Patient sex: M
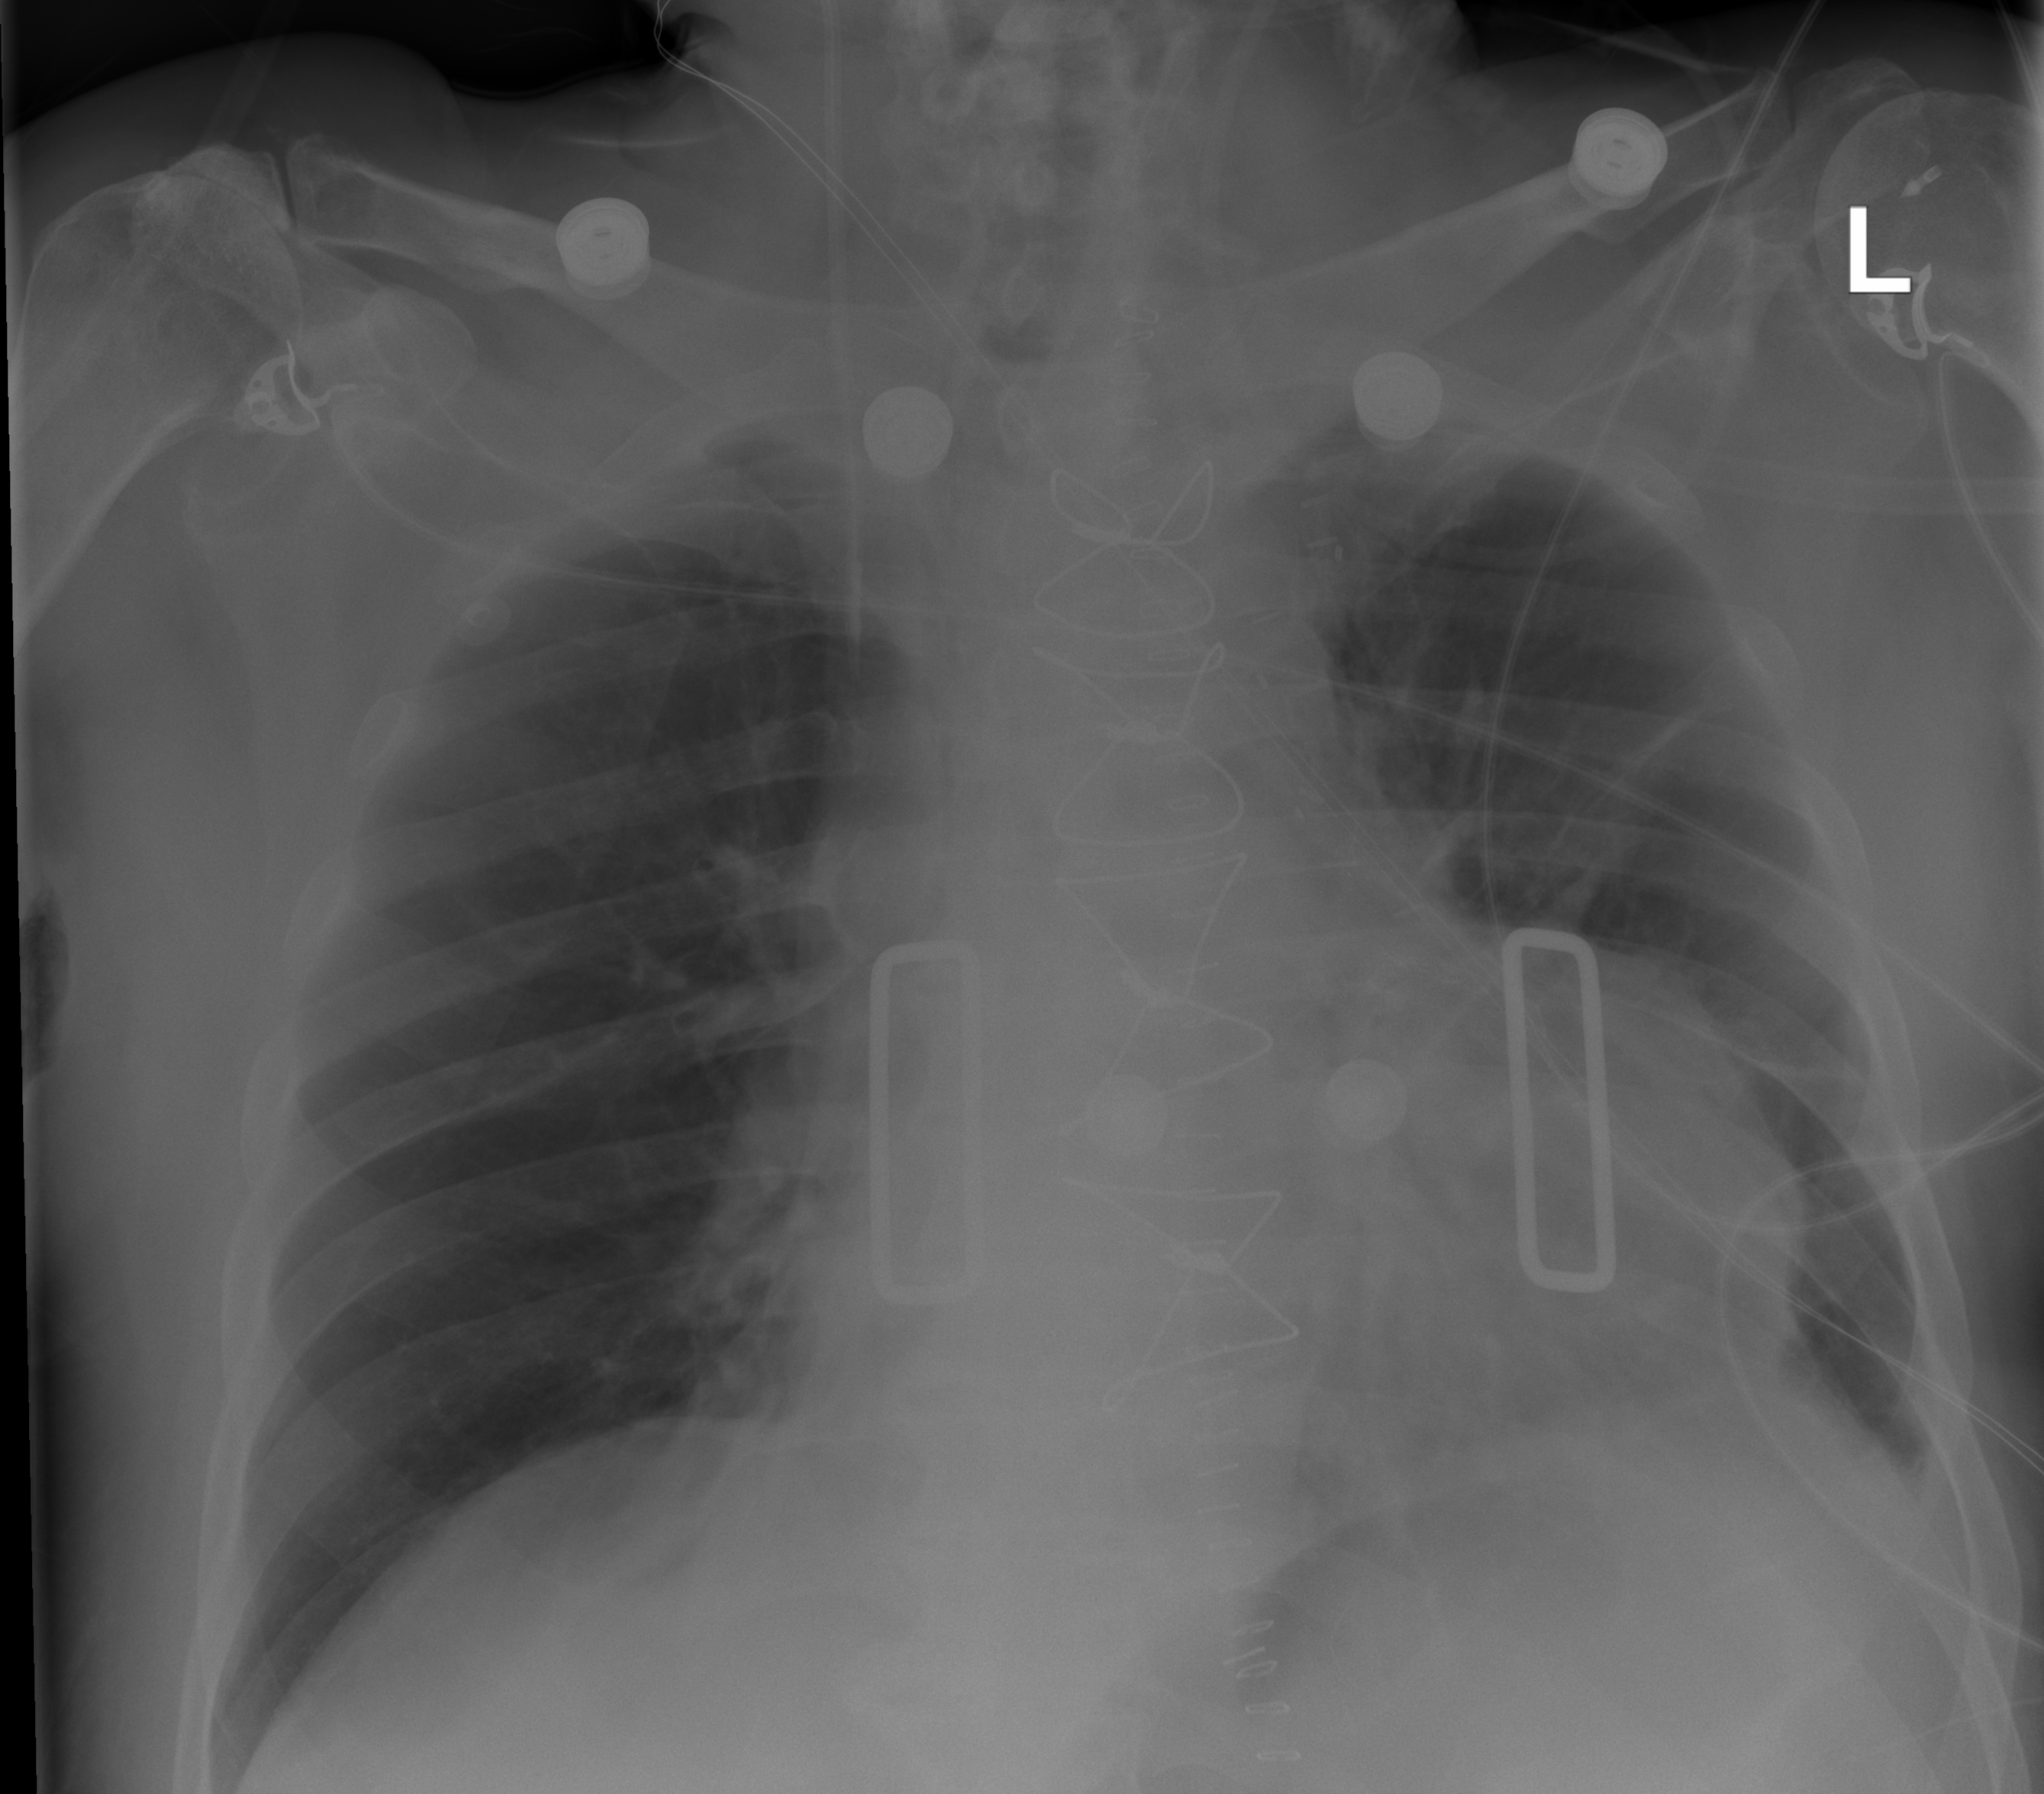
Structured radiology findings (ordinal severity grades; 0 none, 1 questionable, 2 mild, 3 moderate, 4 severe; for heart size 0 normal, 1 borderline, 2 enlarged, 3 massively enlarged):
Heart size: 2
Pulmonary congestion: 0
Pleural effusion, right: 0
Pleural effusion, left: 0
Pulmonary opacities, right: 0
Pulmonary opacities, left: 0
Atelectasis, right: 0
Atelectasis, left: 2